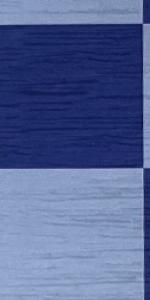
Label: Empty